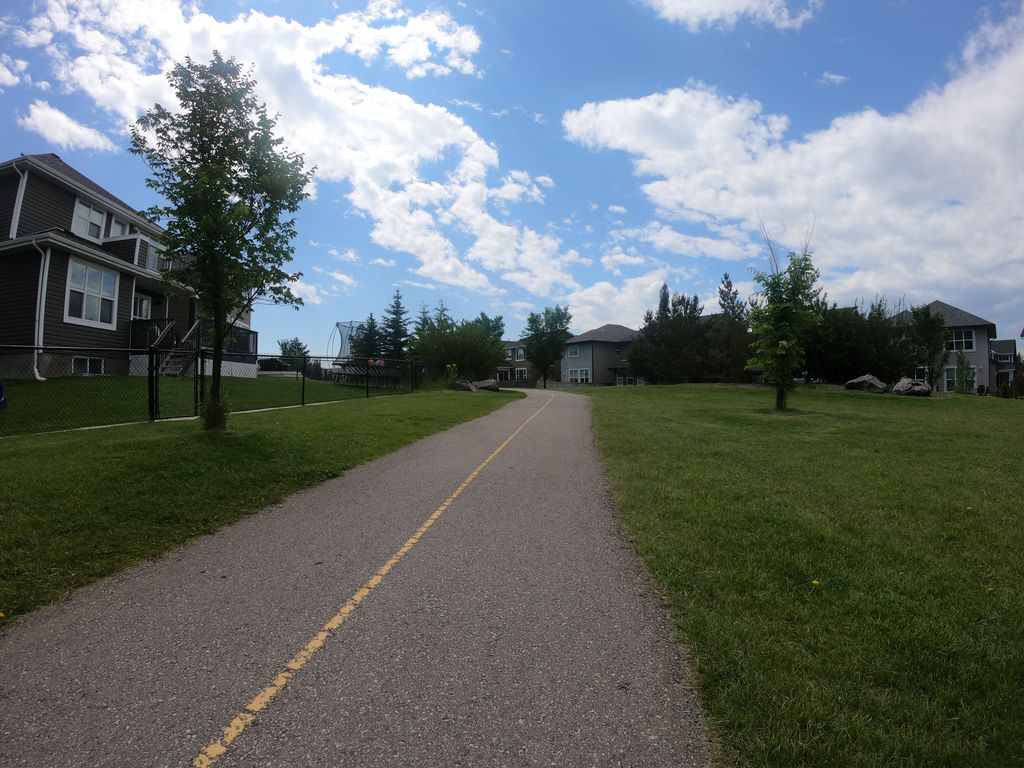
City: calgary